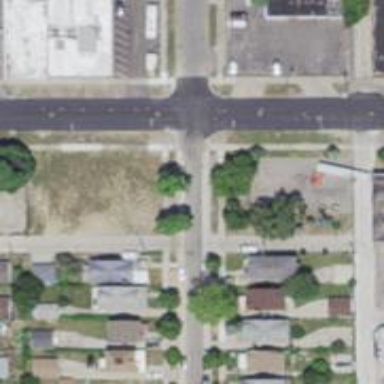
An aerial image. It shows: Alley classified as service road.